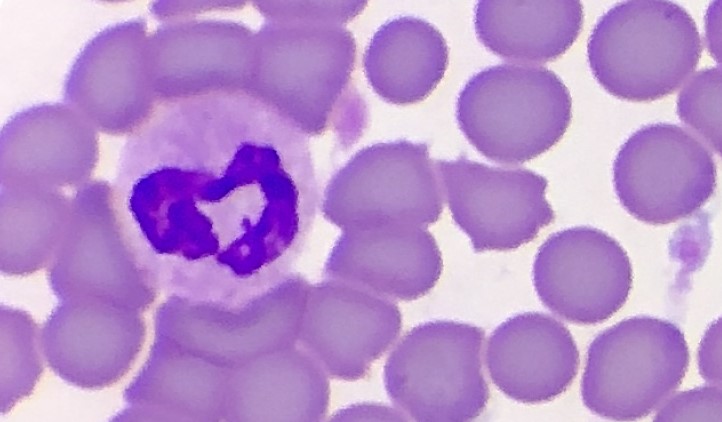
White blood cell type: Neutrophil